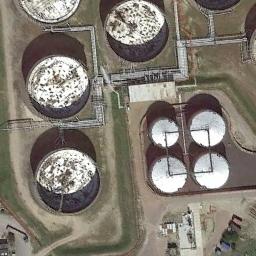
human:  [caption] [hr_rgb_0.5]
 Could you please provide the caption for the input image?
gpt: There are many storage tanks of different sizes .

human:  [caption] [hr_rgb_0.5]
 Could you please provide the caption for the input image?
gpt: There are several neatly arranged large oil storage tanks and many pipelines in the factory .

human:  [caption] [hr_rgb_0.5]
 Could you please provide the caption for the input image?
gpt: There is a black house beside the storage tanks .

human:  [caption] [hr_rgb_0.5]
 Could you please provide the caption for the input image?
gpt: There are big and small white storage tanks on the bare land .

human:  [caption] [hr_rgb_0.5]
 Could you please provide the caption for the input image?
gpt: There are several storage tanks of different sizes .